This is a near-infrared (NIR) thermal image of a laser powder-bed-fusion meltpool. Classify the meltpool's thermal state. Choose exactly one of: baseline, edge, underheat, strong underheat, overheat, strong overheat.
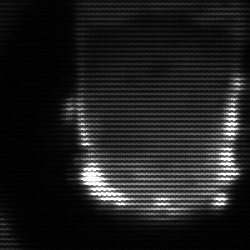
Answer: baseline